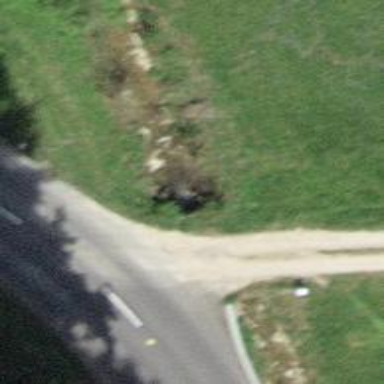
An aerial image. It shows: Culvert tunnel.